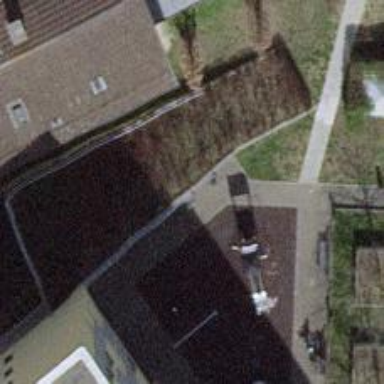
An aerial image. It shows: Bench for seating.